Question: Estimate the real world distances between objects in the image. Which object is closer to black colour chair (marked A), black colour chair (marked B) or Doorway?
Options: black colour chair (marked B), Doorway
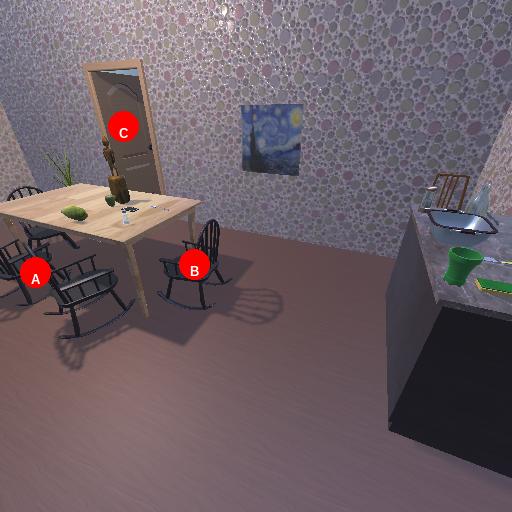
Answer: black colour chair (marked B)